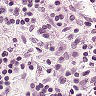
Metastatic tissue present: no